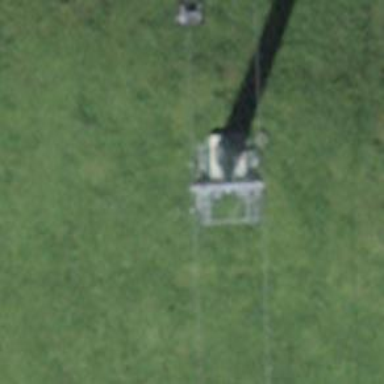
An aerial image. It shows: Pylon for aerialway.